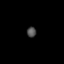
Tissue: lung
Cell type: Epithelial cells
Senescence score: 0.2375
Nuclear area (px): 94
Mean DAPI intensity: 78.043